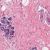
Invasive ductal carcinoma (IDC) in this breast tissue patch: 0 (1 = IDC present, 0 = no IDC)